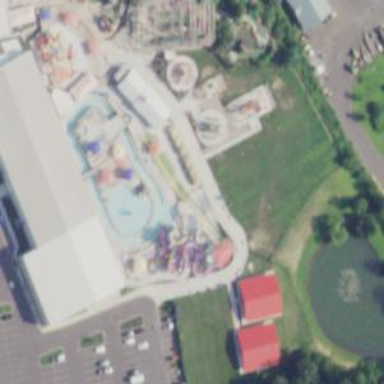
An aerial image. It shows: Water slide attraction.